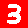
Digit: 3